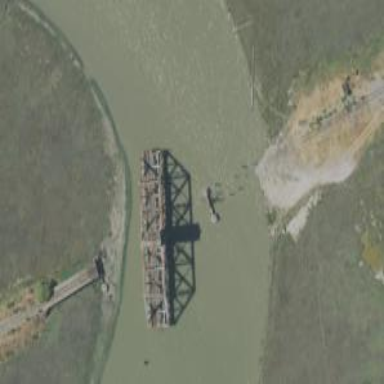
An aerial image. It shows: Disused railway bridge.